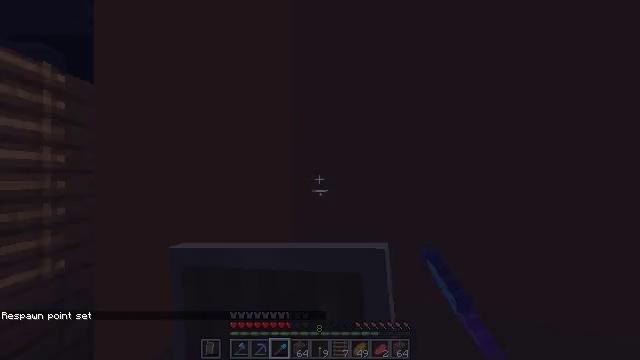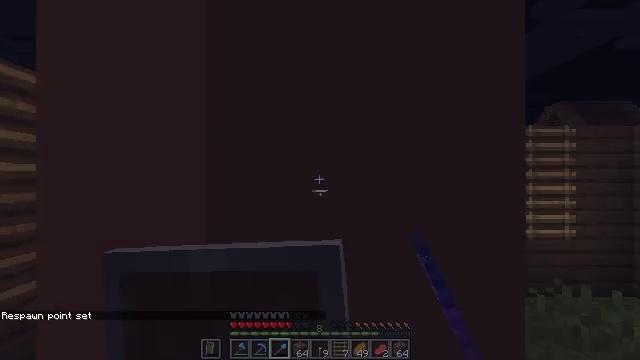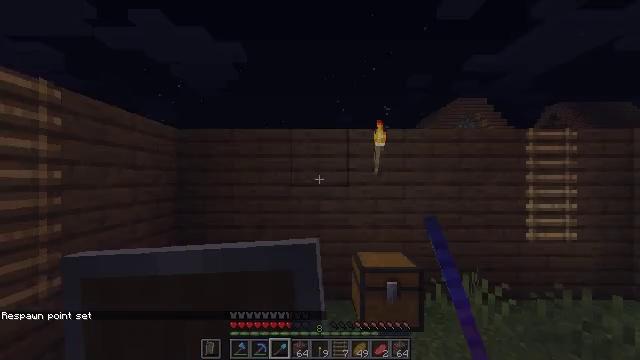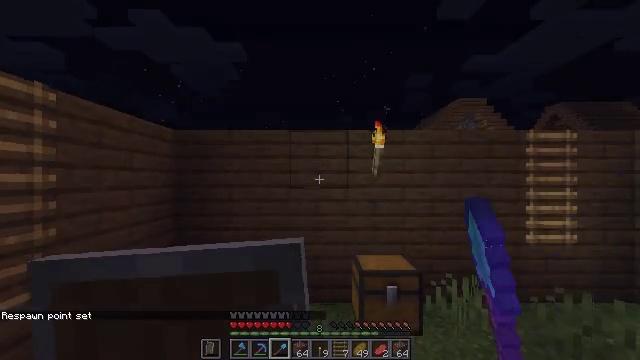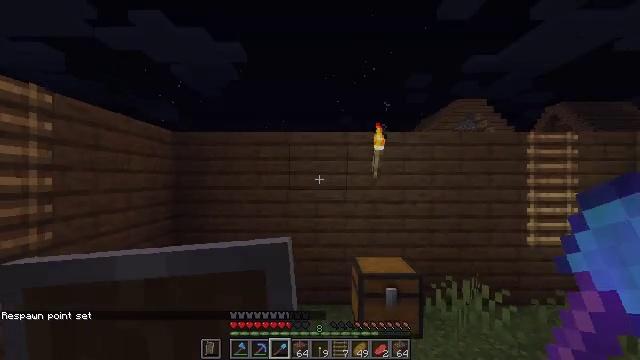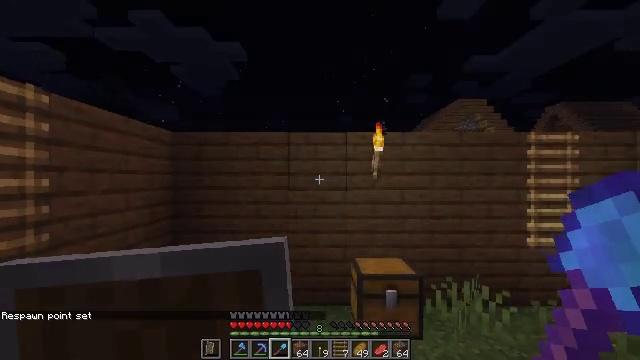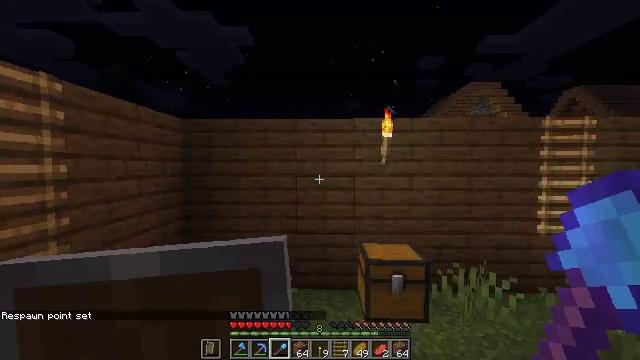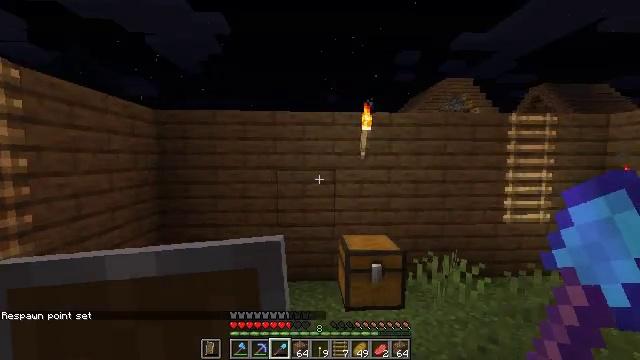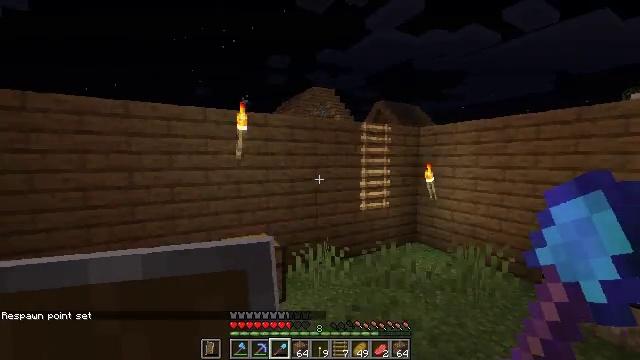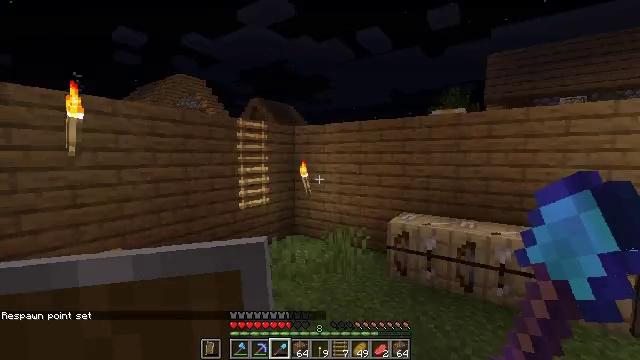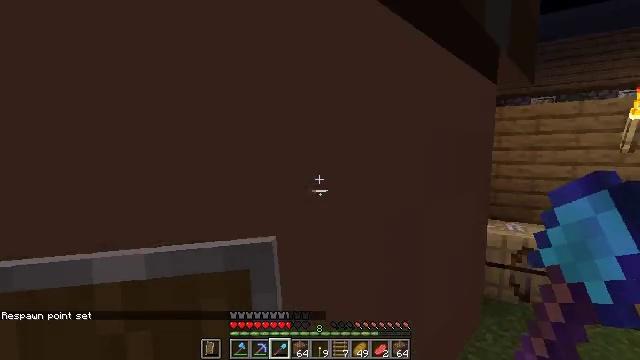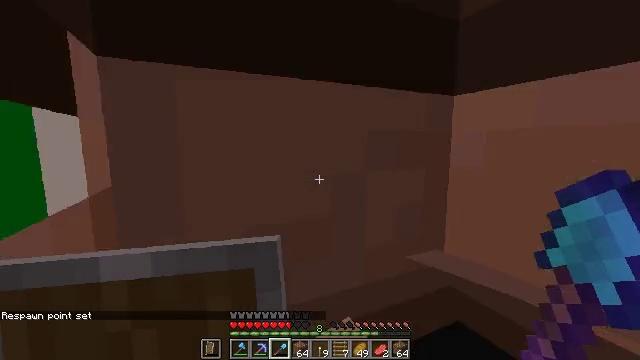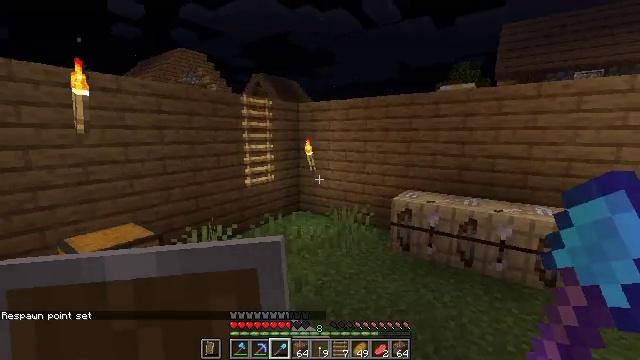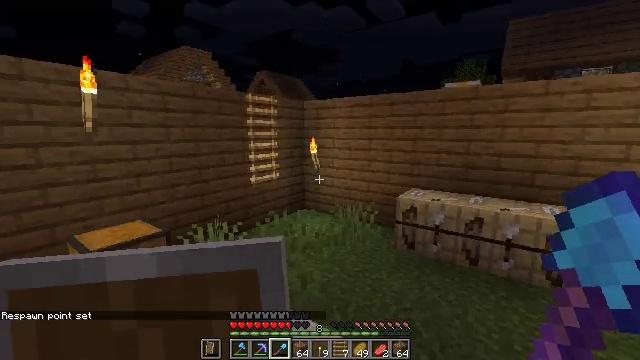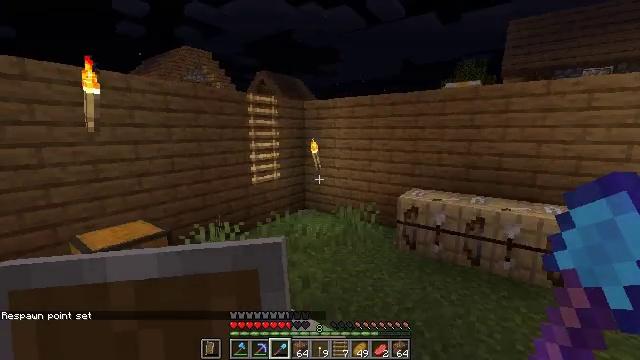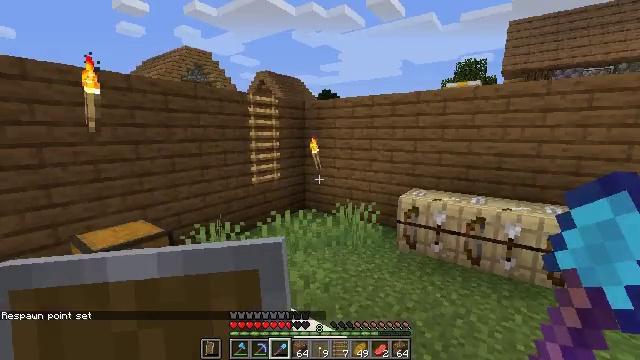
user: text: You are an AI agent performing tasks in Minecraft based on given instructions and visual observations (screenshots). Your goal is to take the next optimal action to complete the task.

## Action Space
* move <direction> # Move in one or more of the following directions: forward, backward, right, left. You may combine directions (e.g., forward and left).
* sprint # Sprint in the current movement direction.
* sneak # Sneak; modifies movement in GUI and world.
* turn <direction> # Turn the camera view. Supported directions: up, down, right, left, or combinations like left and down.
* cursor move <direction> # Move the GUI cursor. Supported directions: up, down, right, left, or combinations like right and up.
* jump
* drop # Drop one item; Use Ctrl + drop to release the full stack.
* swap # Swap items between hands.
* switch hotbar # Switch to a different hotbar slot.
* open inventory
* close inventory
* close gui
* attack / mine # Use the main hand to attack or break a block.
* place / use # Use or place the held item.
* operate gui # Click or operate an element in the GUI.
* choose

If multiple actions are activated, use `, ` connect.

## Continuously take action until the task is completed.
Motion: motion action
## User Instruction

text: Kill mobs.
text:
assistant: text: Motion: no_op
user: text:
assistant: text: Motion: no_op
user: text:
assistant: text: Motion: no_op
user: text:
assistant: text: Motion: no_op
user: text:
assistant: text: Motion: no_op
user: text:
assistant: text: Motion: turn left and down
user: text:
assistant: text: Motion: turn right and down
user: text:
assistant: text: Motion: turn right
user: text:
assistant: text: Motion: turn right
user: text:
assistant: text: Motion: turn right
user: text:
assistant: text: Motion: turn left and down
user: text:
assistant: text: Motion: turn left and down
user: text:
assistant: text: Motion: no_op
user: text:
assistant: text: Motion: no_op
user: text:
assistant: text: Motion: no_op
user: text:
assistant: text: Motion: no_op
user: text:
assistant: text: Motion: move forward, turn right and down
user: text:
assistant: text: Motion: move forward, turn right and down
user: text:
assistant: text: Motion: move forward, turn right
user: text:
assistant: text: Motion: turn right
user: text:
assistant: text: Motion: turn right
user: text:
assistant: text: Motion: turn right
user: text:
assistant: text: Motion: no_op
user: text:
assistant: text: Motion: no_op
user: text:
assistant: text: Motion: no_op
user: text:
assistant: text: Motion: turn right and down
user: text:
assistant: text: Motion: no_op
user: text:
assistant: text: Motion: turn left
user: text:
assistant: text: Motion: move forward, turn left
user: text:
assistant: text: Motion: move forward, turn left